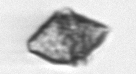
Label: Kryptoperidinium_triquetrum